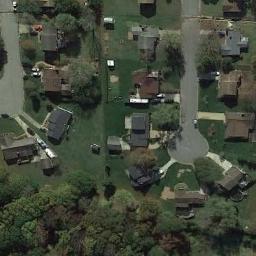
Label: medium_residential